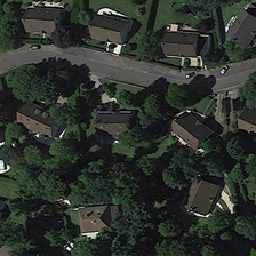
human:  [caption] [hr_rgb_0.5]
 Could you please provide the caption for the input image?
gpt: Hut of residential area in forest.

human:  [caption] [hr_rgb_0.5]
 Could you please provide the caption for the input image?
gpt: a curved road stretches through this green peaceful community .

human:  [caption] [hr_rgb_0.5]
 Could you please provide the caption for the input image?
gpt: The cottage in the residential area is hidden in the forest.

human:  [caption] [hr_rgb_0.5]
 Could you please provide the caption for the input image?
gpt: the cottages of the residential hideout in the forest.

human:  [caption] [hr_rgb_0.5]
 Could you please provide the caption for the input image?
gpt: A hut hidden in the forest